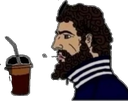
Label: 4_Yes_Chad